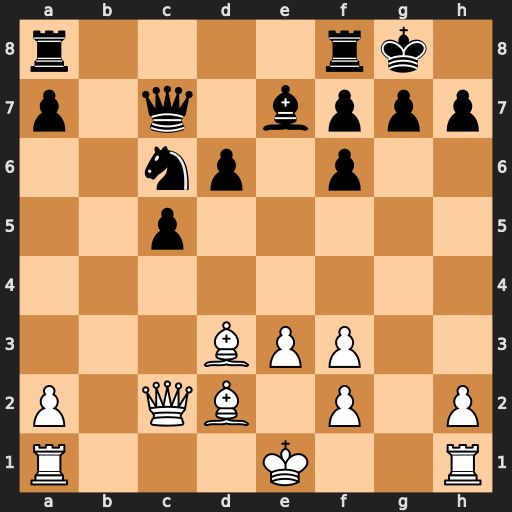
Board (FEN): r4rk1/p1q1bppp/2np1p2/2p5/8/3BPP2/P1QB1P1P/R3K2R
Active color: w
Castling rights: KQ
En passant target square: -
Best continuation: Bxh7+ Kh8 Qf5 g6 Bxg6